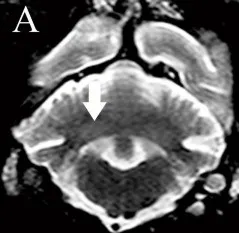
(A) Transverse T2-weighed turbo spin echo MR image at the level of the cerebellar nuclei. There are subtle, bilaterally symmetric hyperintensities of the cerebellar nuclei (white arrow) that correspond to areas of vacuolation on histopathology.
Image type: radiology (mri)